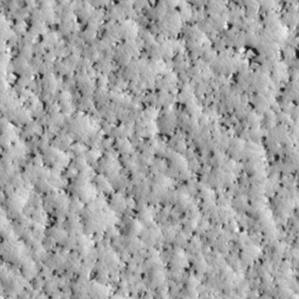
Label: non_frost